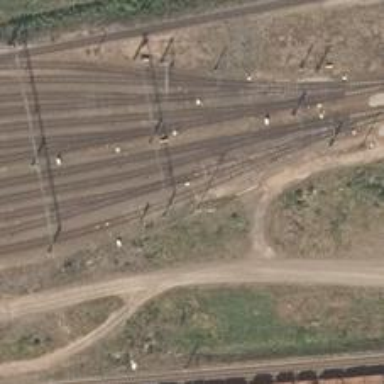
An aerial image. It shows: Railway signal.